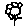
Label: flower